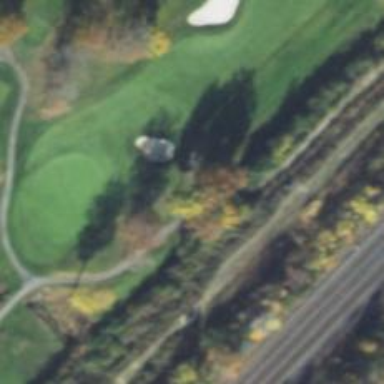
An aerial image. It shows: Path used for both walking and golf.